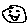
Label: smiley face